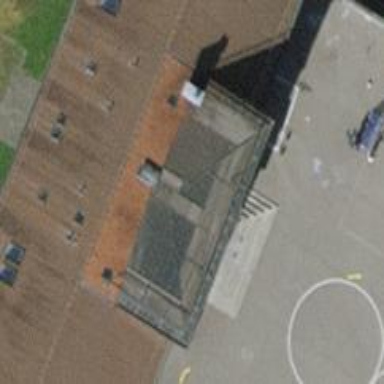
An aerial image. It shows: School building with gabled roof.